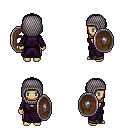
a pixel art fantasy rpg character, female body template, human, tanned skin, purple robe, robe skirt, raven plain hairstyle, chain hood, bracelets, shield, four views (front, back, left, right), 2x2 character sprite sheet, small pixel art, hard edges, no anti-aliasing